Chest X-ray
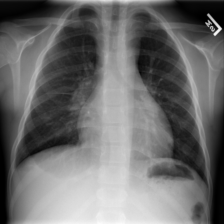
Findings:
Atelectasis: negative
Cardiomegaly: negative
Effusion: negative
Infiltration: negative
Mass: negative
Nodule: negative
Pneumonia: negative
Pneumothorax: negative
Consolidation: negative
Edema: negative
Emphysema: negative
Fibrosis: negative
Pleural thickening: positive
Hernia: negative